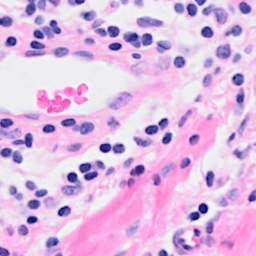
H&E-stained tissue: Breast